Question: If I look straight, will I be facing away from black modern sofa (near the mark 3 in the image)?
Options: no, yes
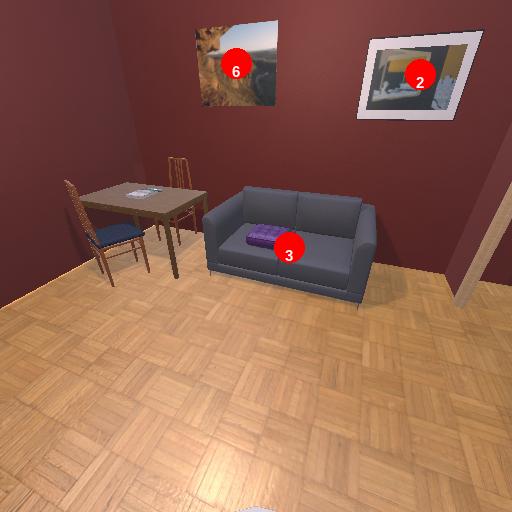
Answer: no